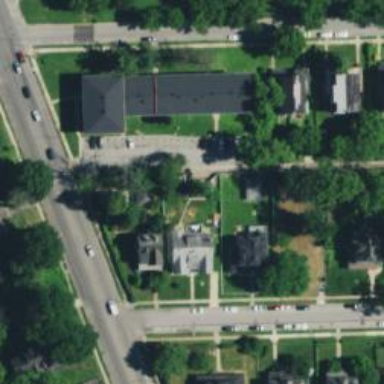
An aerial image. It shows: Alleyway designated as service road.